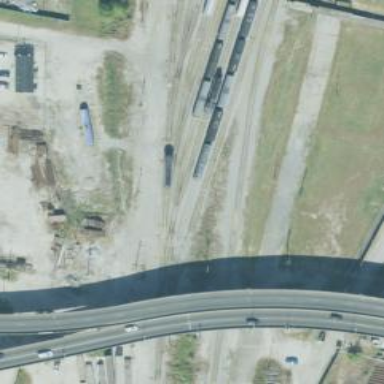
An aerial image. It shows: Railway yard in service.